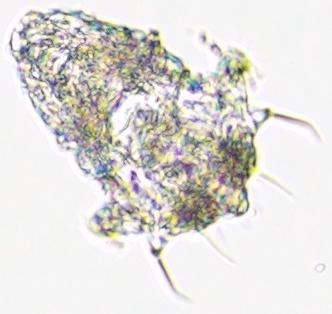
Label: Zooplankton